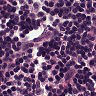
Metastatic tissue present: no